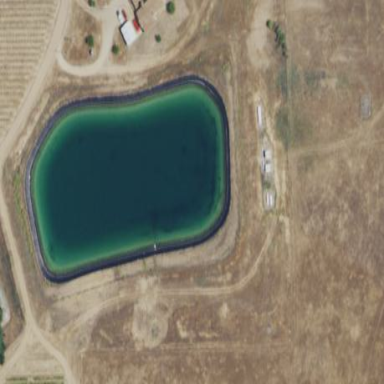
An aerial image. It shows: Pond which serves as water storage reservoir.